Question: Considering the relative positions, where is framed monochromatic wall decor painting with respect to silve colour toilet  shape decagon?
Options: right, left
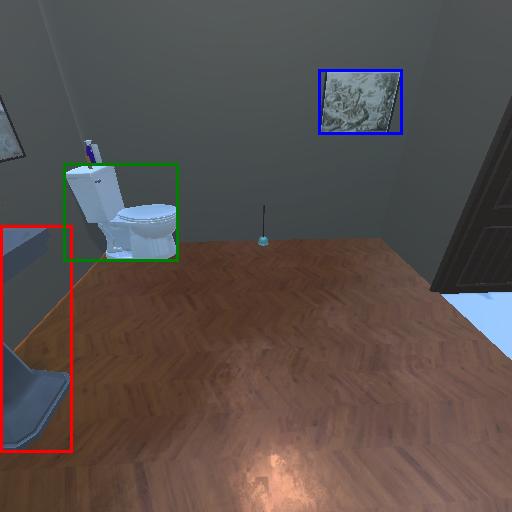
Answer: right